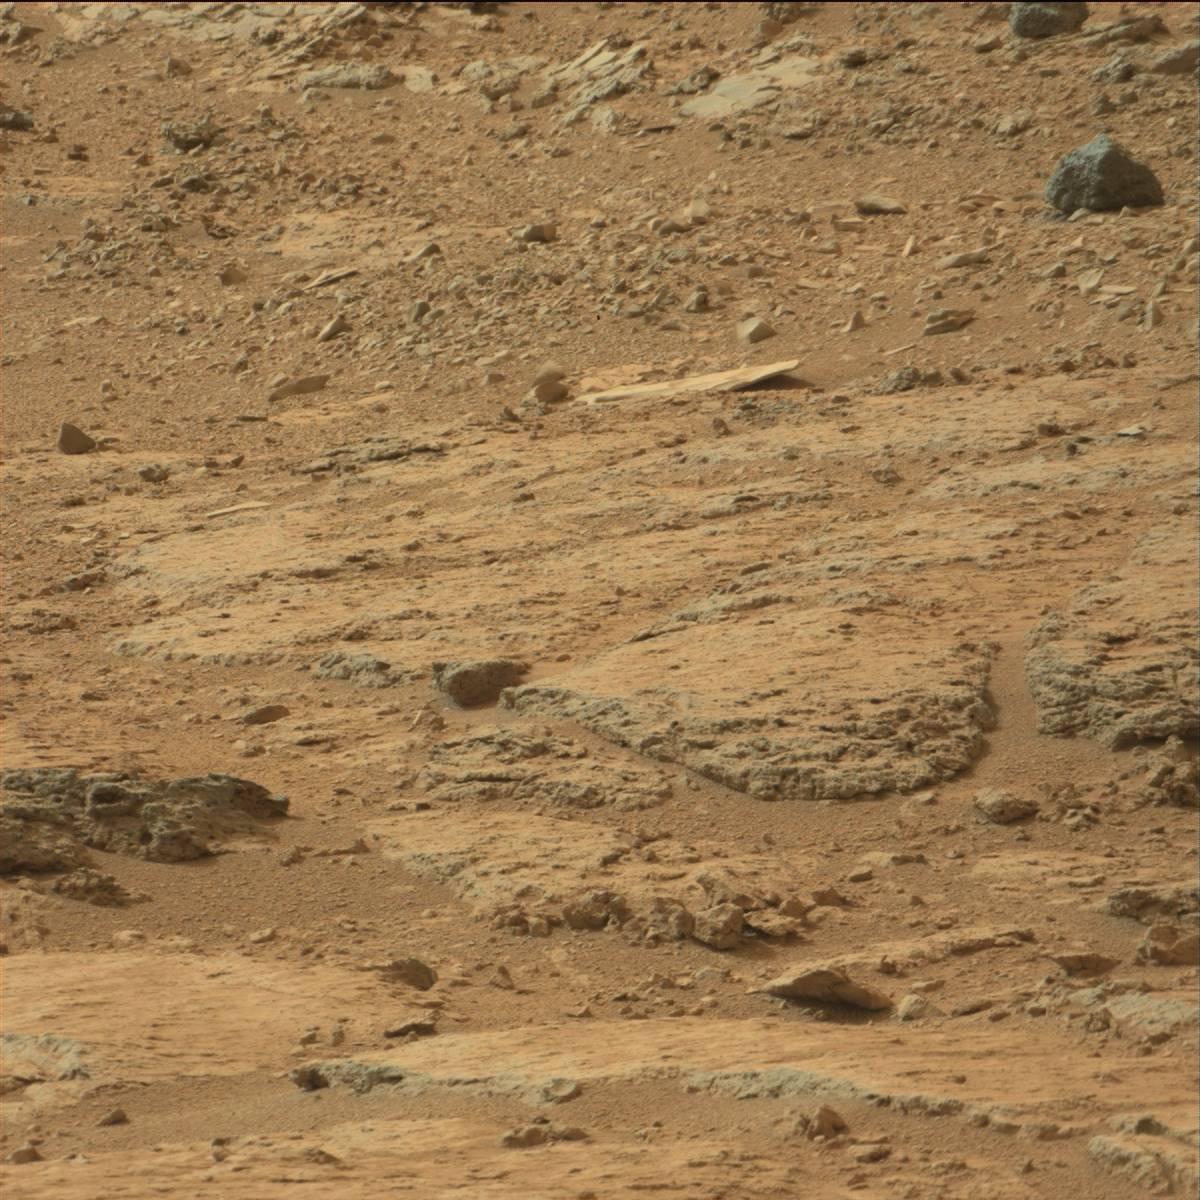
Terrain classes present: Bedrock, Rock, Sand / Soil